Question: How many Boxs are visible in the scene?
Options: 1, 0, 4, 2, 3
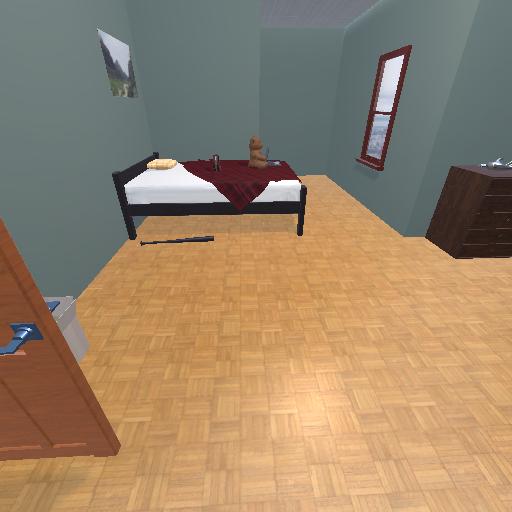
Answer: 1